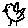
Label: bird